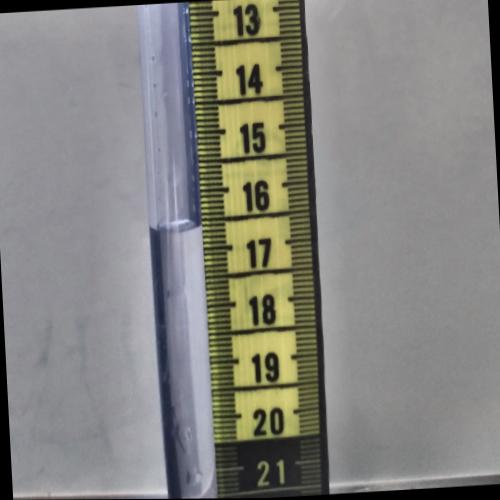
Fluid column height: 16.6 cm